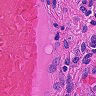
Metastatic tissue present: no